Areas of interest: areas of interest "Used Car Trading"
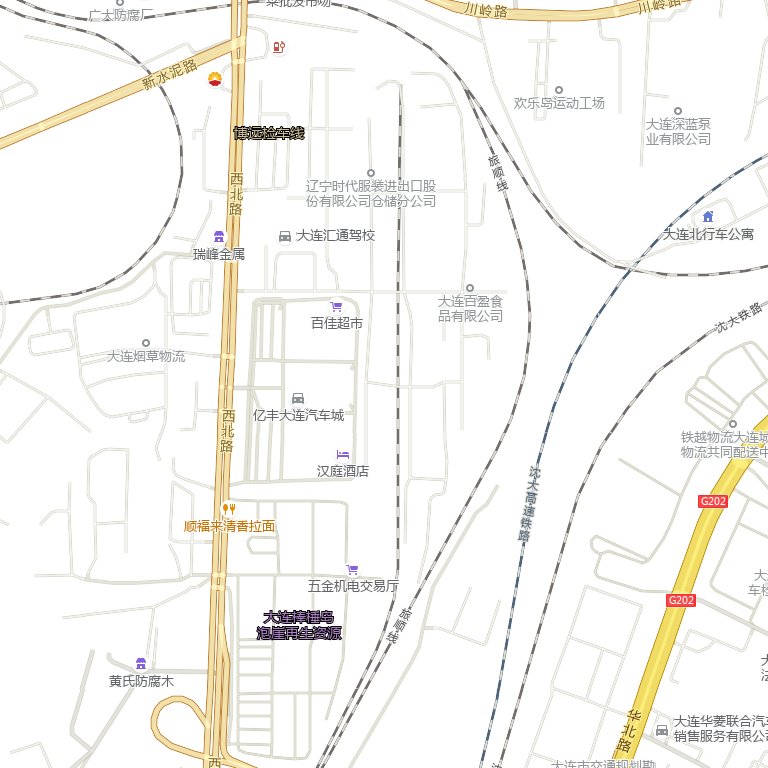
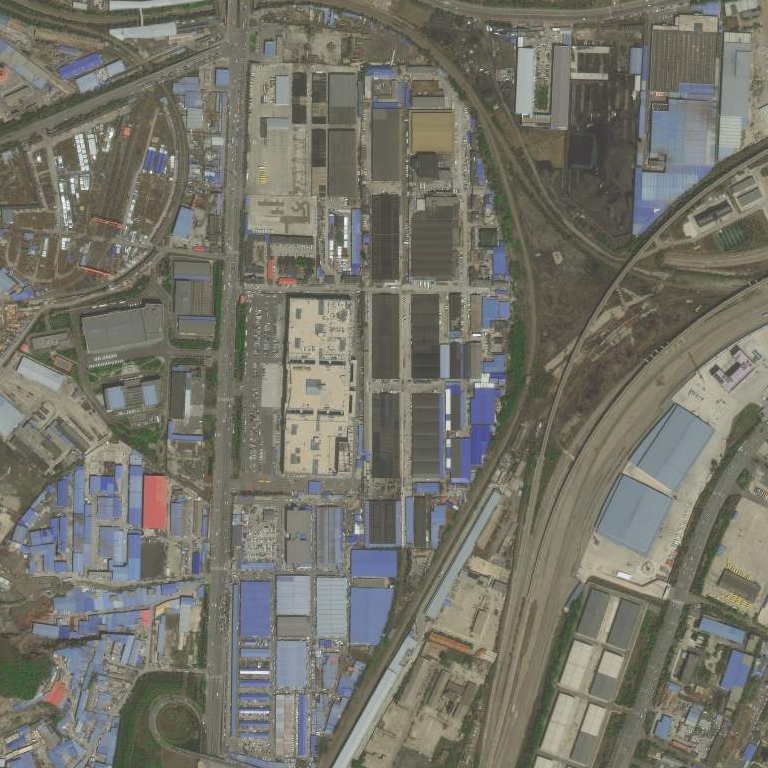